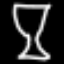
Label: hourglass